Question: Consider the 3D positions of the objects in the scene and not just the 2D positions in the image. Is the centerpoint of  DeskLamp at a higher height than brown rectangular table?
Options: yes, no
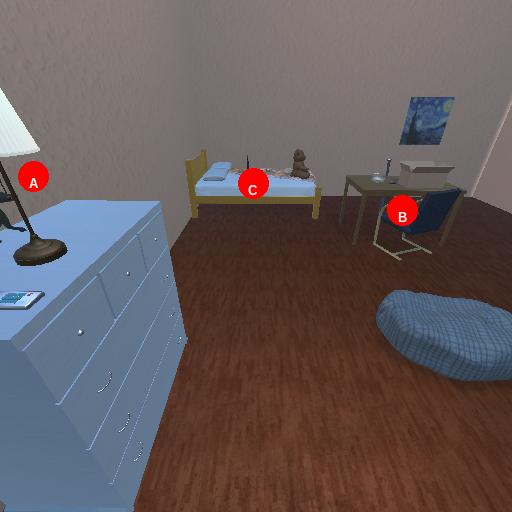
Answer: yes